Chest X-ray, AP view. Patient: 32 years old, sex F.
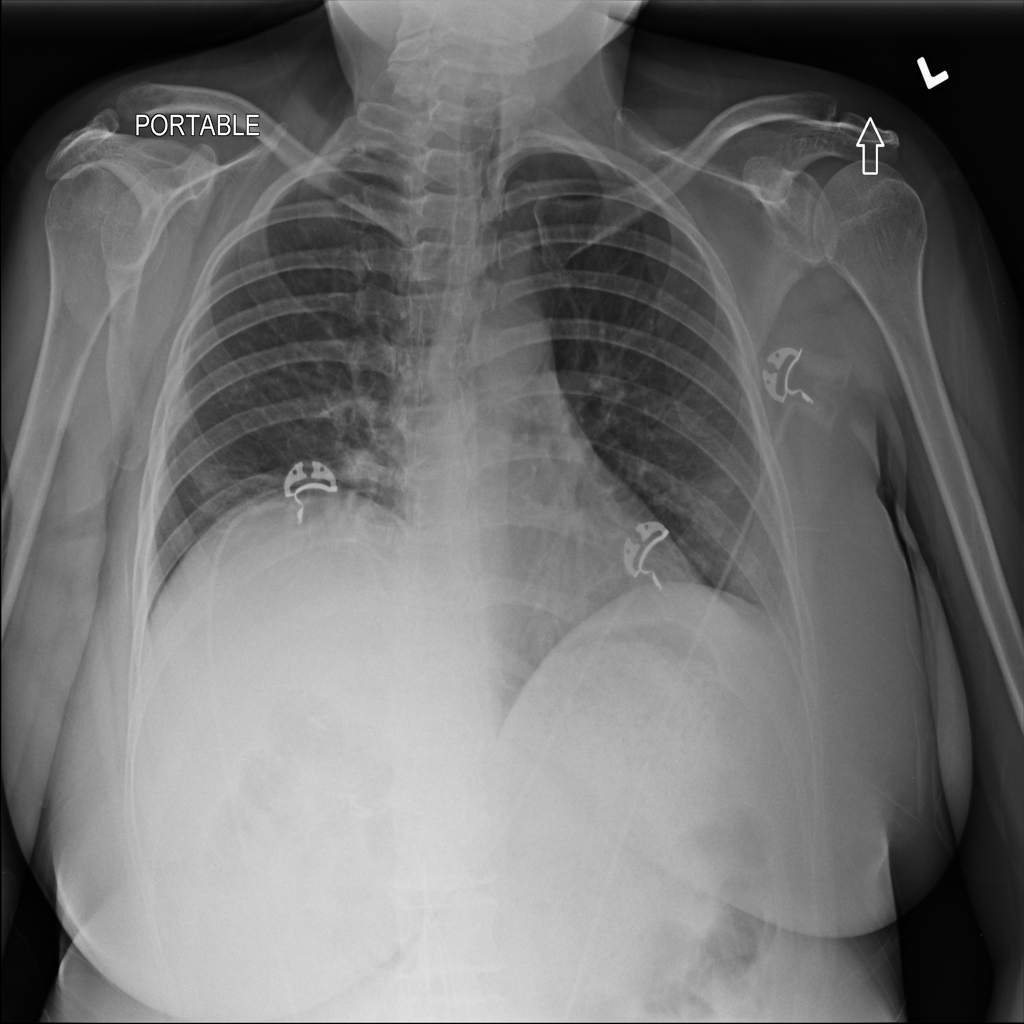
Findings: Atelectasis